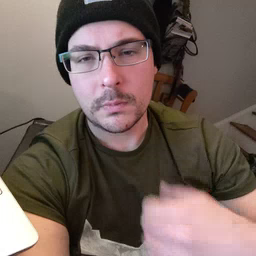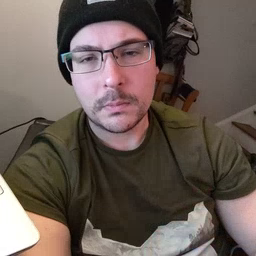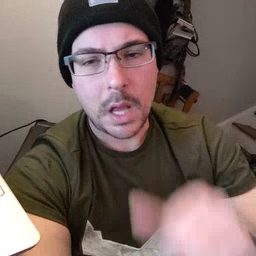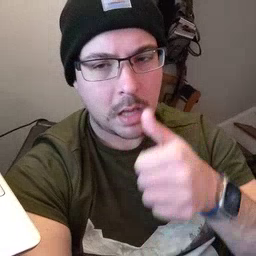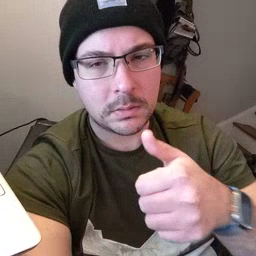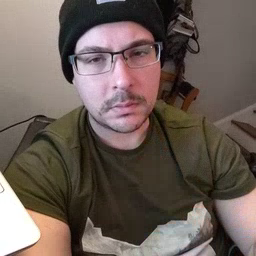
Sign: nuts